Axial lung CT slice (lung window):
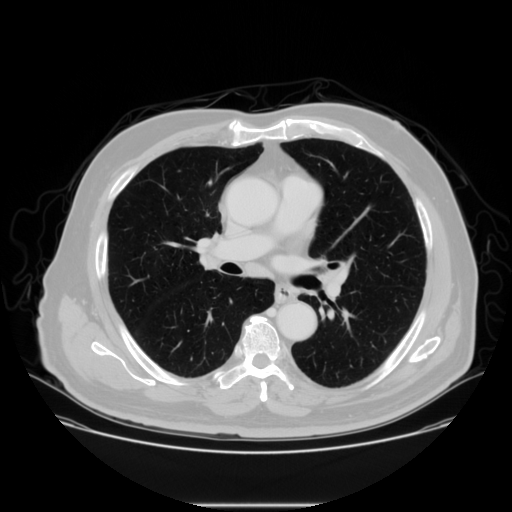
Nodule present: no